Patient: sex M, age 68
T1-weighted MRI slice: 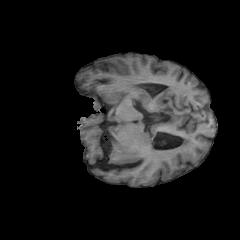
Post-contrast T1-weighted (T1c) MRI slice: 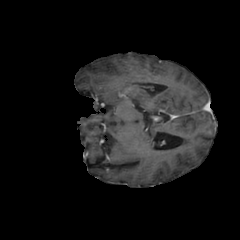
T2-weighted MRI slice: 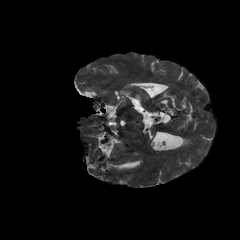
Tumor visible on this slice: no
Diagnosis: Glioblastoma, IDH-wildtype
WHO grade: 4